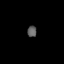
Tissue: prostate
Cell type: Fibroblasts
Senescence score: 0.8793
Nuclear area (px): 102
Mean DAPI intensity: 91.294